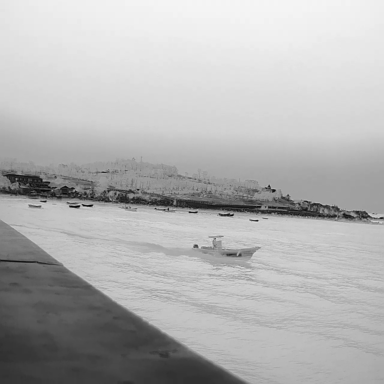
There is a canoe in the infrared image.